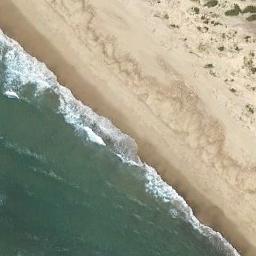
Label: beach